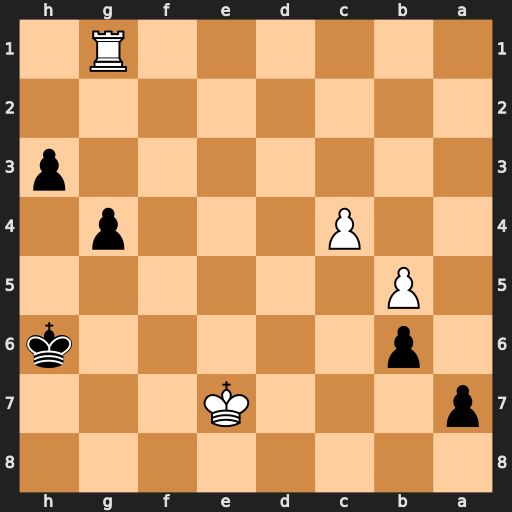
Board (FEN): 8/p3K3/1p5k/1P6/2P3p1/7p/8/6R1
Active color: b
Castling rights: -
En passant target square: -
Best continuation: Kg5 Rh1 Kh4